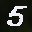
Label: 5